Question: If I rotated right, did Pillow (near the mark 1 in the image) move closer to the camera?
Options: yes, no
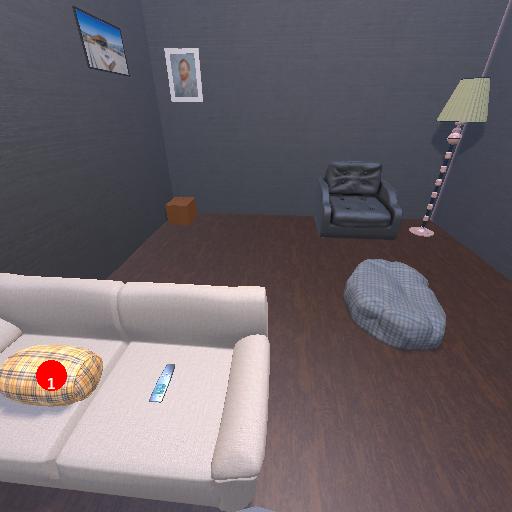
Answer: yes